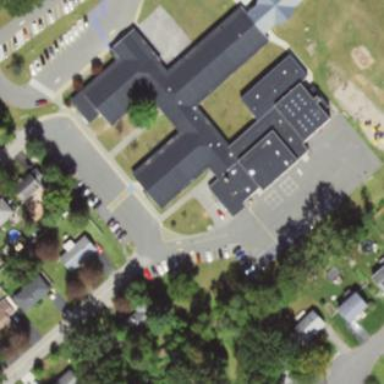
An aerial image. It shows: School building.